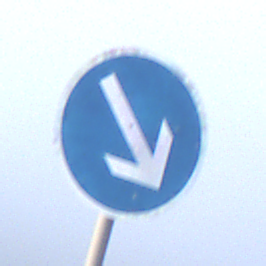
Verkehrszeichen: VorgeschriebeneVorbeifahrtRechts
Umgebung: Outdoor, Nature
Tageszeit: SunriseSunset
Wetter: Overcast
Licht: Natural
Jahreszeit: NotSpecified
Kontrast: LowContrast